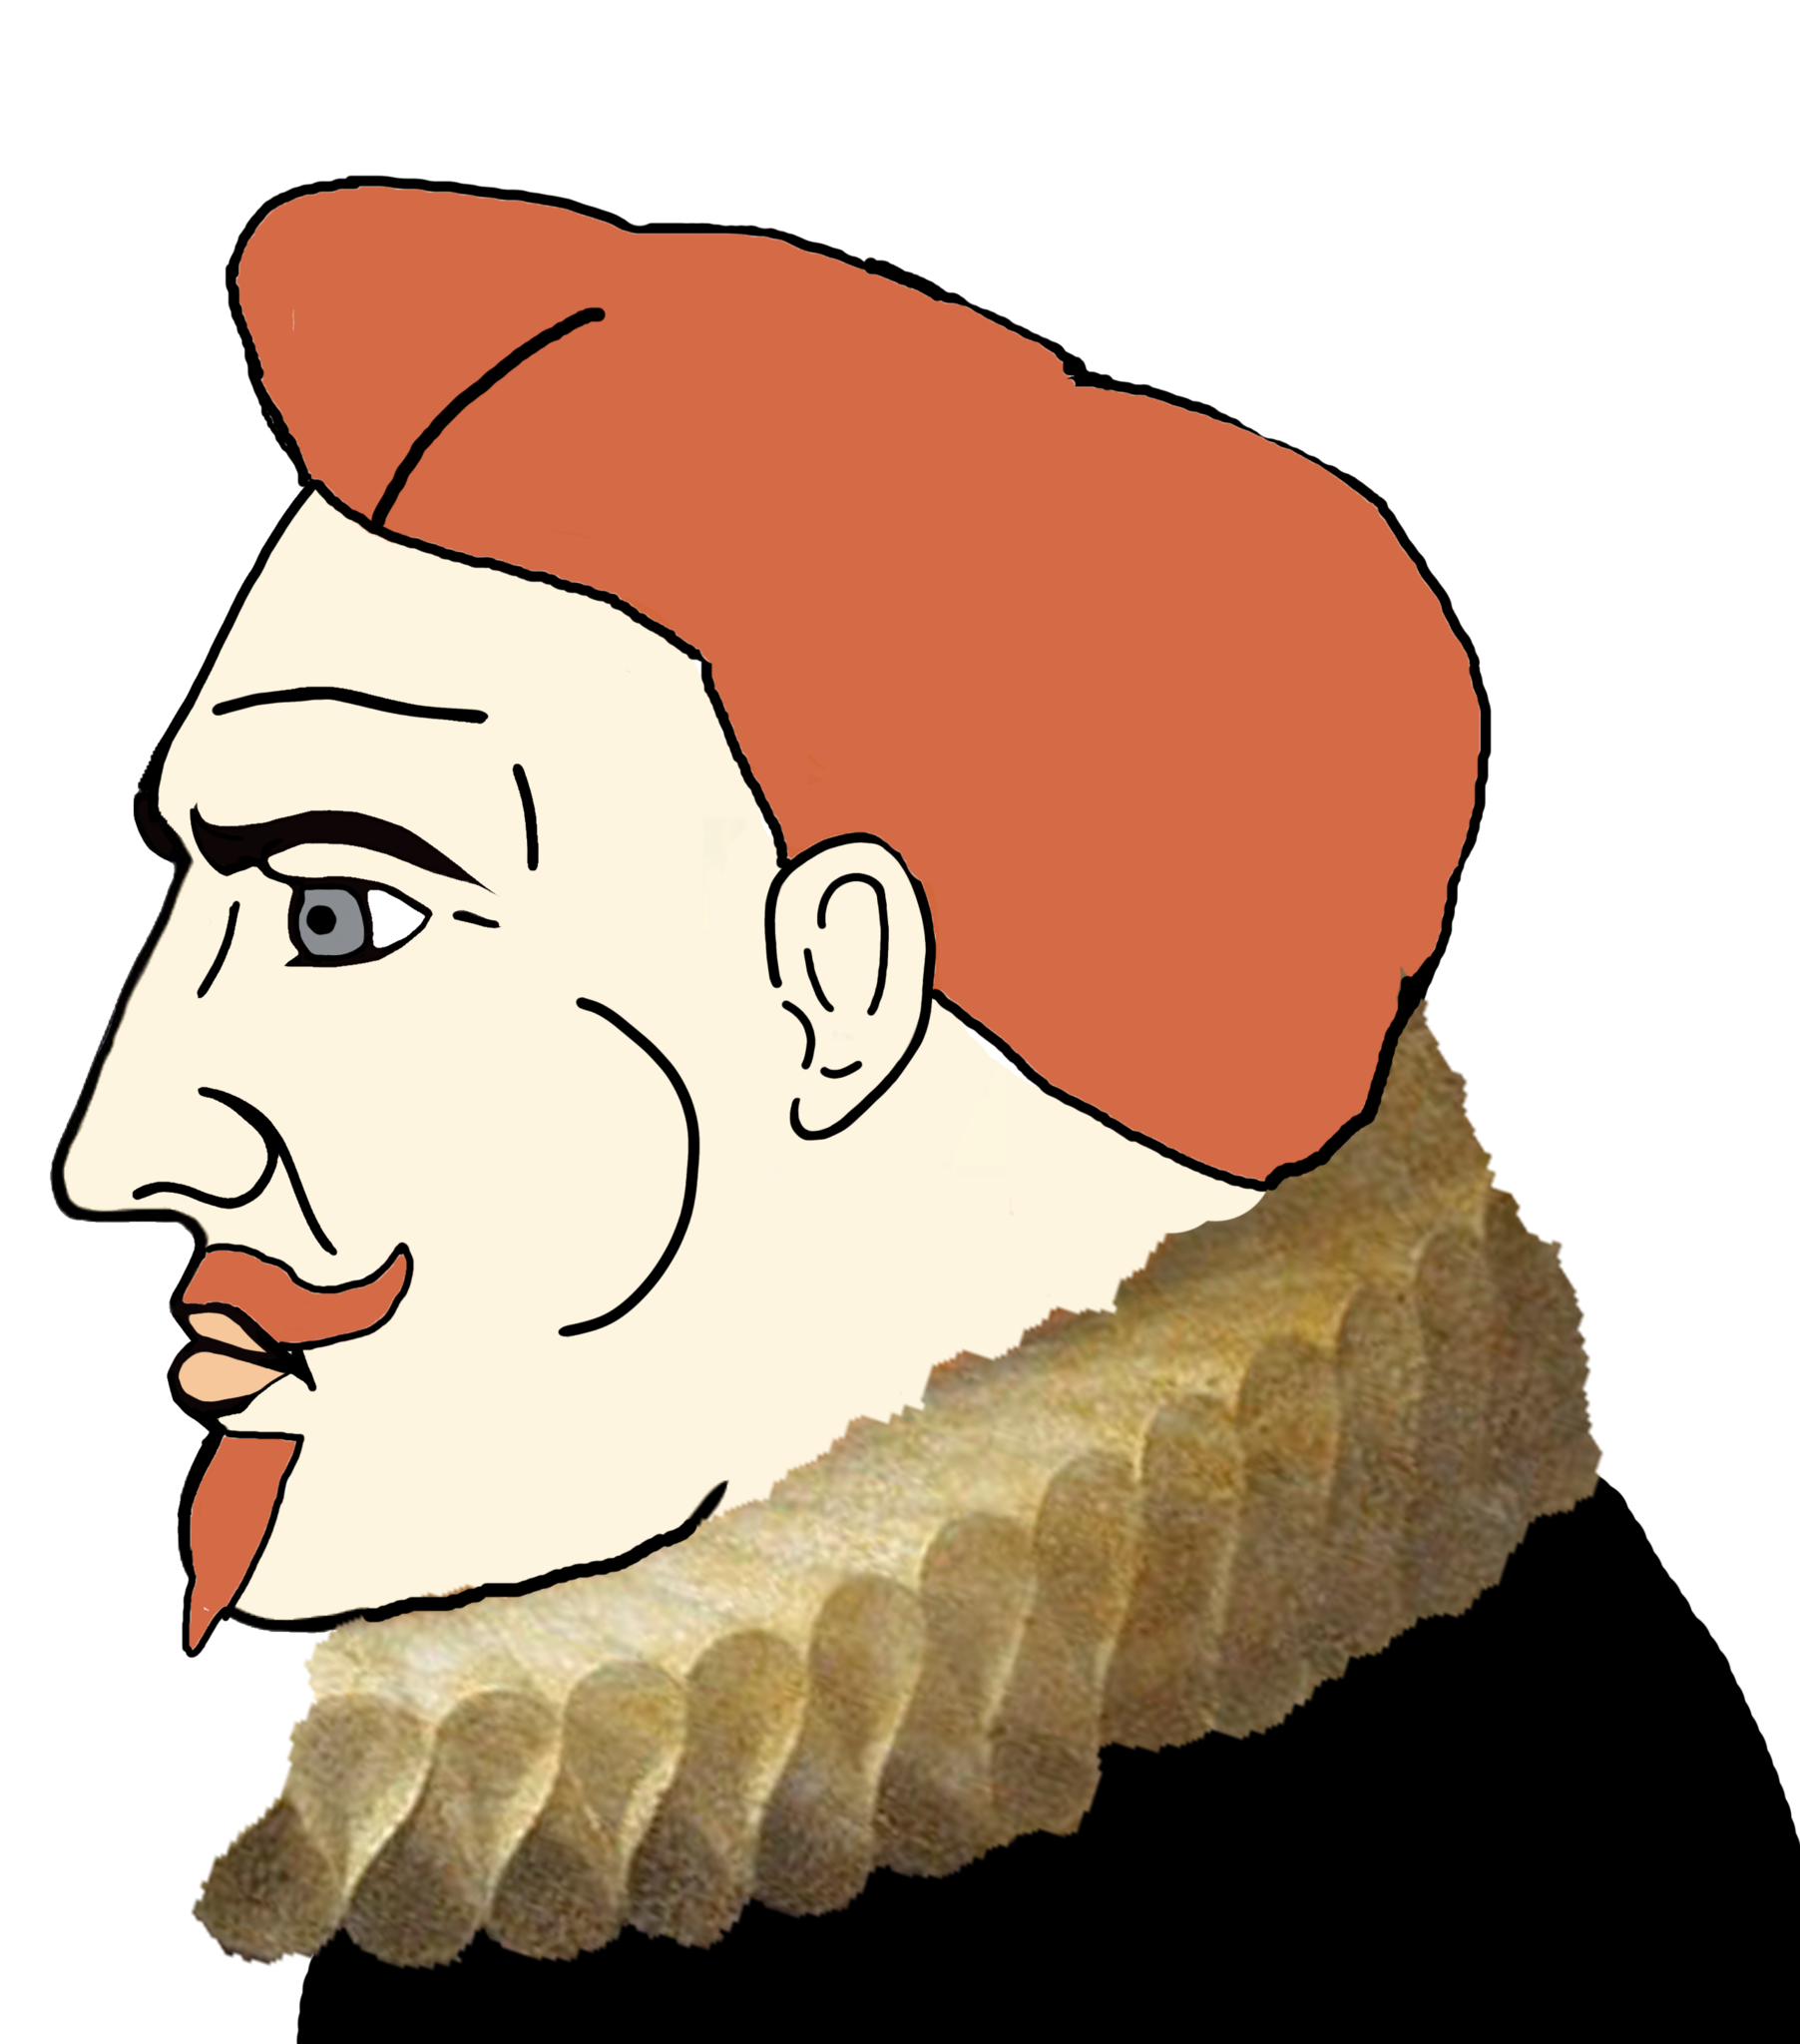
Label: 4_Yes_Chad